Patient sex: M
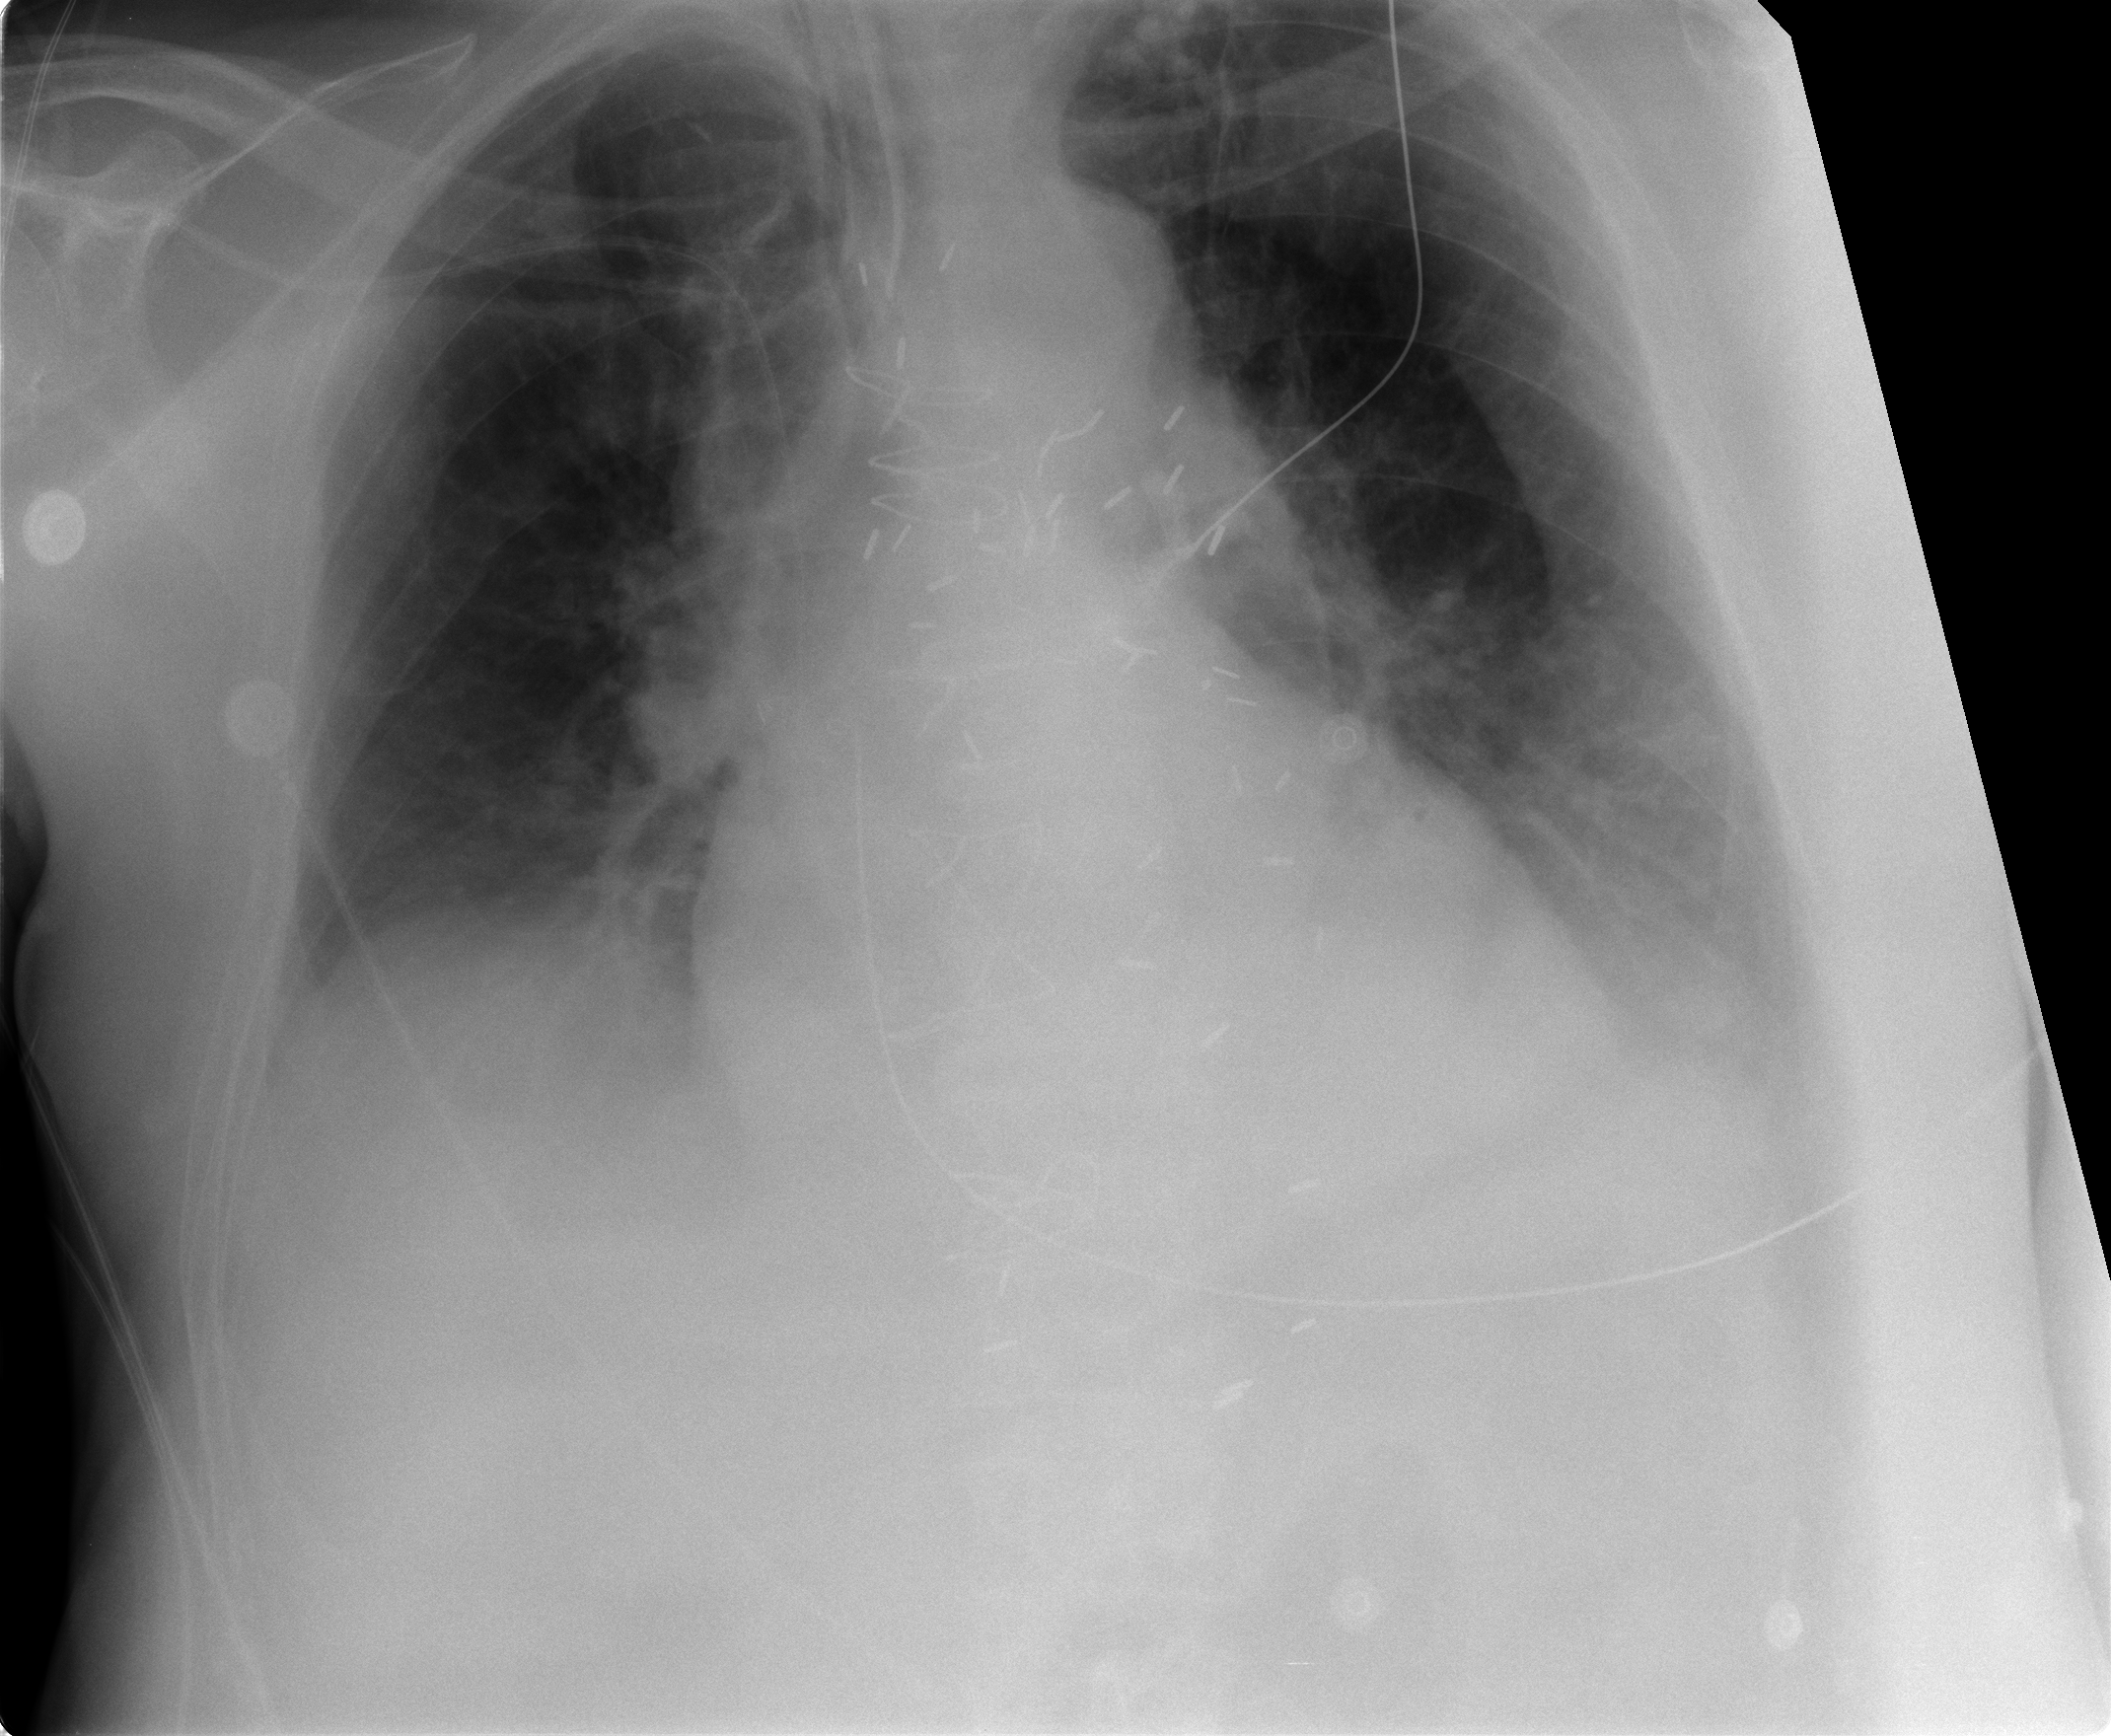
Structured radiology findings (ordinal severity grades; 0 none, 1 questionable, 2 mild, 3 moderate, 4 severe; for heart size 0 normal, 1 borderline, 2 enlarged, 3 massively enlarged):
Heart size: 2
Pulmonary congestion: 2
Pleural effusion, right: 1
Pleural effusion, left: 2
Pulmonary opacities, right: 0
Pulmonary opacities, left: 0
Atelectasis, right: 2
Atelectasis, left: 2